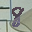
Label: 8